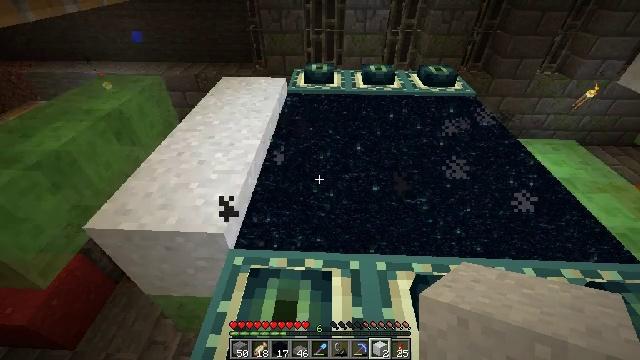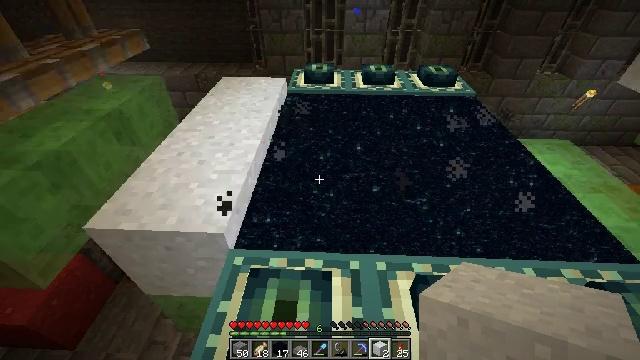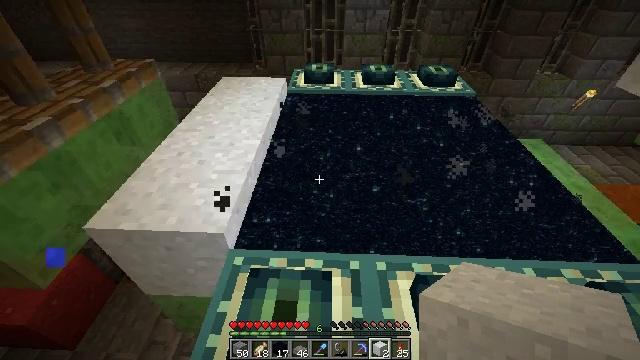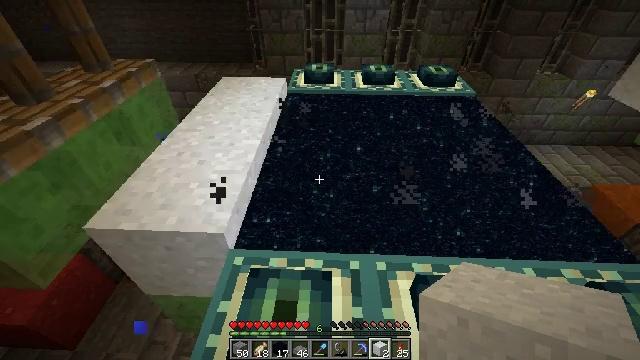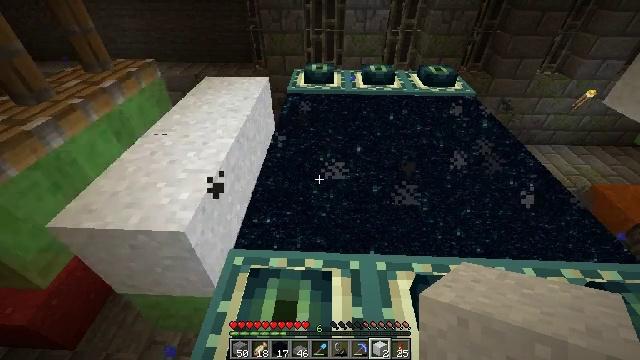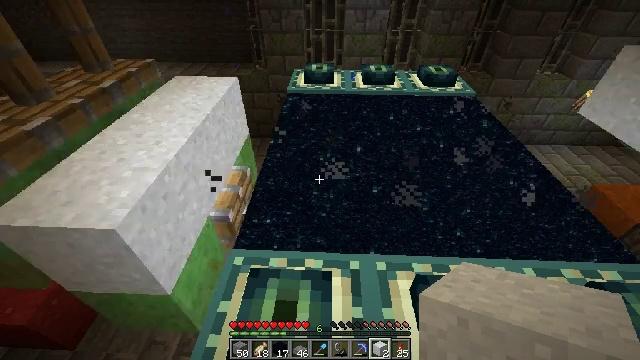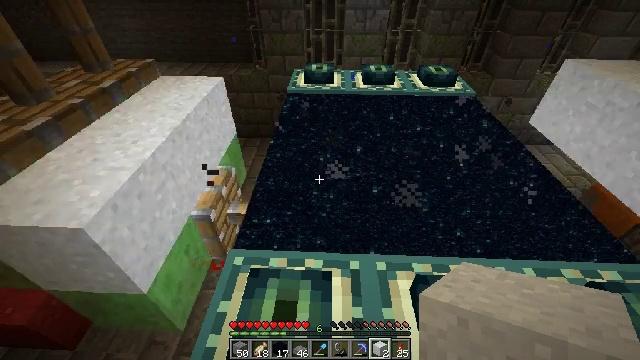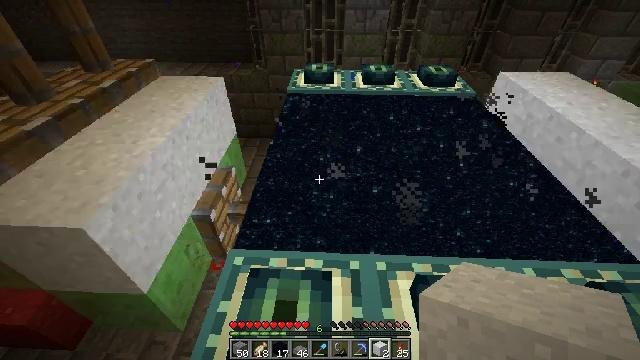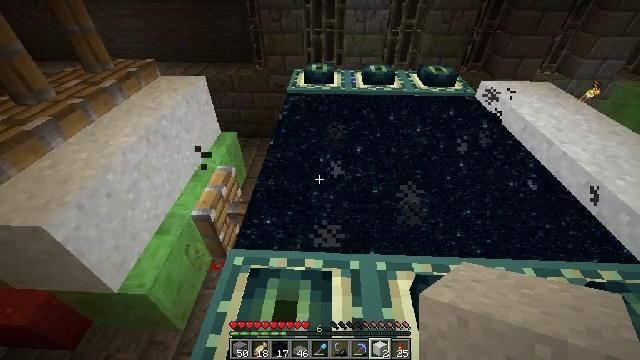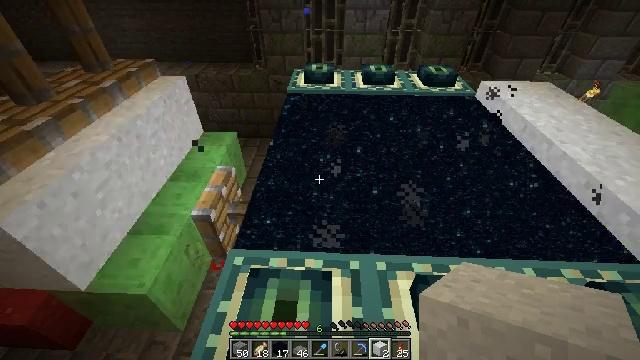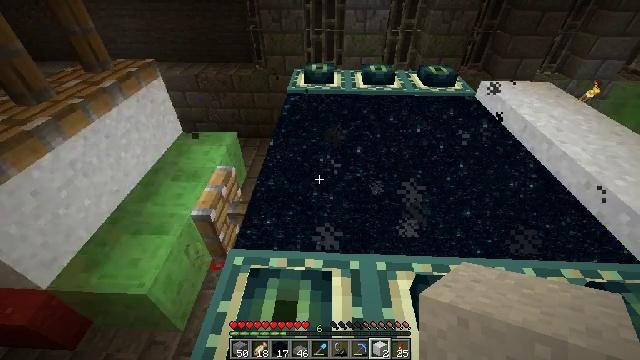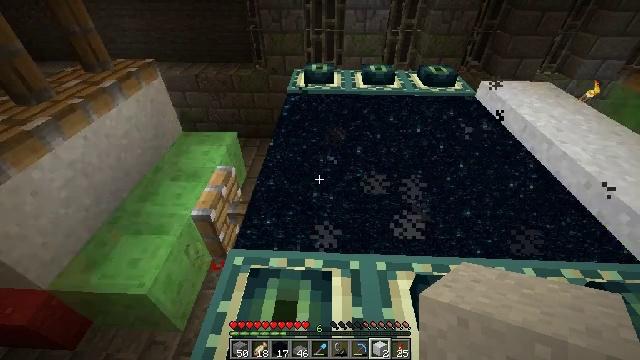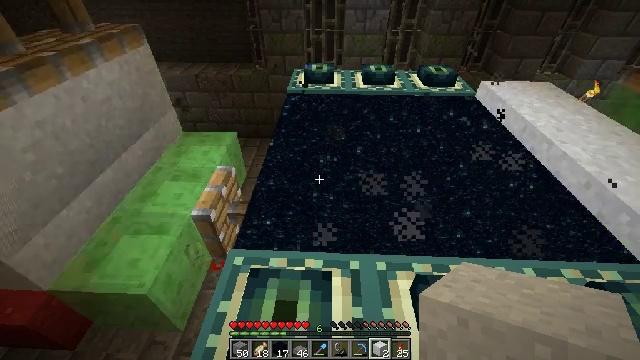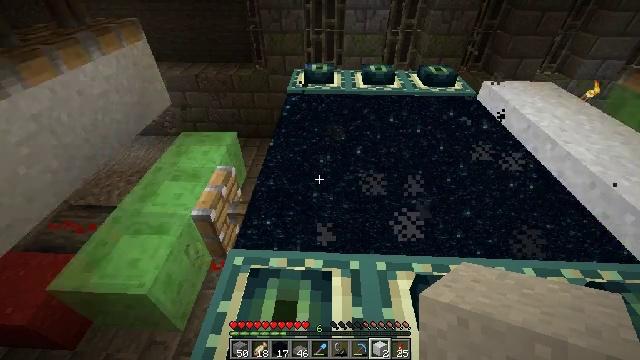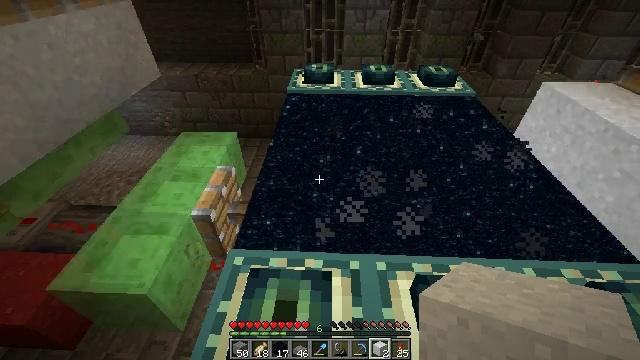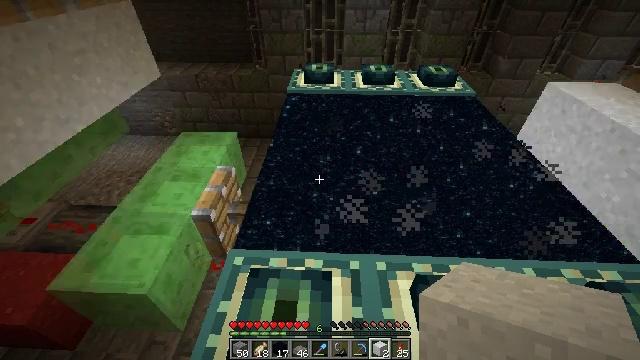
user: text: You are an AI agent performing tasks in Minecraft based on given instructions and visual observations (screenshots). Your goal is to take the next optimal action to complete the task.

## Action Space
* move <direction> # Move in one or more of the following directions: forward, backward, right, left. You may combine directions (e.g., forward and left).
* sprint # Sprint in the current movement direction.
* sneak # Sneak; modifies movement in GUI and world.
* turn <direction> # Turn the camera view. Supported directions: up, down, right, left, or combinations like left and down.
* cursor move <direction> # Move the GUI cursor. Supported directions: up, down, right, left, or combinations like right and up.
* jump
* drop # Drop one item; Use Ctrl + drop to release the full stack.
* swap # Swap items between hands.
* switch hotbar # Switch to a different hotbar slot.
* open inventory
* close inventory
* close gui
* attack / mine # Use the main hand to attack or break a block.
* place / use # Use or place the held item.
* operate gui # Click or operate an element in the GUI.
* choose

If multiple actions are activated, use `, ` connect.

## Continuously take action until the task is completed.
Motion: motion action
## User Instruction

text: Collect white concrete powder by holding left button.
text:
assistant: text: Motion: no_op
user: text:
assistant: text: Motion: no_op
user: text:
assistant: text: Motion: no_op
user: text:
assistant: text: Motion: no_op
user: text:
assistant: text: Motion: no_op
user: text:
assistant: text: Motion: no_op
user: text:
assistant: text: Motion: no_op
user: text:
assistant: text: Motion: no_op
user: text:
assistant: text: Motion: no_op
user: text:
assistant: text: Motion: no_op
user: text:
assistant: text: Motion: no_op
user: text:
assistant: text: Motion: no_op
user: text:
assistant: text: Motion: no_op
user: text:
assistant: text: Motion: no_op
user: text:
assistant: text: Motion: no_op
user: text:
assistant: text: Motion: no_op
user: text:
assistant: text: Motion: no_op
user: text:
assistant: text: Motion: no_op
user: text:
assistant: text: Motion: no_op
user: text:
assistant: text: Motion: no_op
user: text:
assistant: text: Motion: no_op
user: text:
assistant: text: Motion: no_op
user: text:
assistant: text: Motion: no_op
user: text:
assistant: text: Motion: no_op
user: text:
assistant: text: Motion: no_op
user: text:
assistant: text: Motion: no_op
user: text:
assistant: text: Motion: no_op
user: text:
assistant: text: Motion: no_op
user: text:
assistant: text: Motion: no_op
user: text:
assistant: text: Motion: no_op